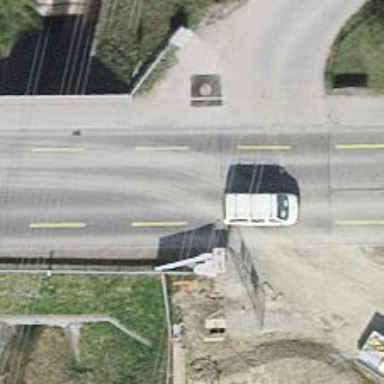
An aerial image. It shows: Secondary road with asphalt surface.